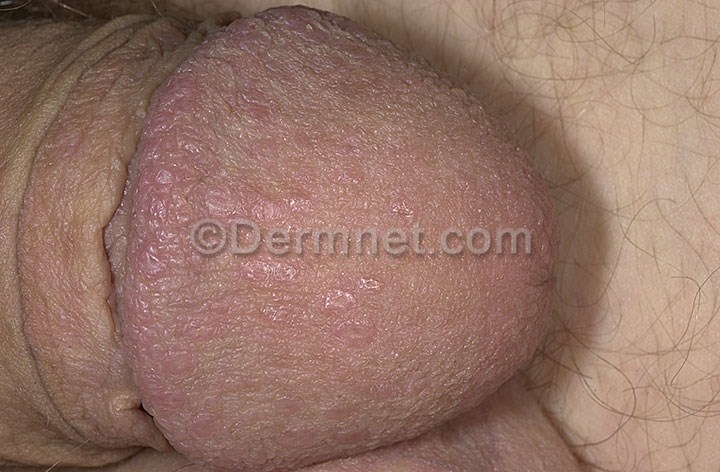
Disease: Psoriasis pictures Lichen Planus and related diseases